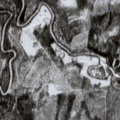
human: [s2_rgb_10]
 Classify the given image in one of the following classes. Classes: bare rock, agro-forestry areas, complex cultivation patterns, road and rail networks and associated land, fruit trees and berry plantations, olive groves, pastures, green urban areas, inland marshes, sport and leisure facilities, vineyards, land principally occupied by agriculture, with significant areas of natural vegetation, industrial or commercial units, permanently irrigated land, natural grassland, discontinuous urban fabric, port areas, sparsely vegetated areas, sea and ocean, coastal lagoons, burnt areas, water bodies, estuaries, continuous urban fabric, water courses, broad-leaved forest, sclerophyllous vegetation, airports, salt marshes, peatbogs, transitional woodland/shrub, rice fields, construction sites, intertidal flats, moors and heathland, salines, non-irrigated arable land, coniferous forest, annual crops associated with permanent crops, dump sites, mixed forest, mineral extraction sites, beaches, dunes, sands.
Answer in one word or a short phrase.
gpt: coniferous forest, mixed forest